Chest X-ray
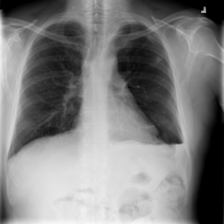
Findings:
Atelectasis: negative
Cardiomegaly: negative
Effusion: negative
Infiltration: negative
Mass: negative
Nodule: negative
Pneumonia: negative
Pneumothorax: negative
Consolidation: negative
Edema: negative
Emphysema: negative
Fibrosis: negative
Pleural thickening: negative
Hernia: negative